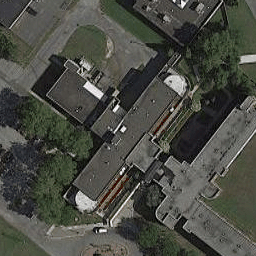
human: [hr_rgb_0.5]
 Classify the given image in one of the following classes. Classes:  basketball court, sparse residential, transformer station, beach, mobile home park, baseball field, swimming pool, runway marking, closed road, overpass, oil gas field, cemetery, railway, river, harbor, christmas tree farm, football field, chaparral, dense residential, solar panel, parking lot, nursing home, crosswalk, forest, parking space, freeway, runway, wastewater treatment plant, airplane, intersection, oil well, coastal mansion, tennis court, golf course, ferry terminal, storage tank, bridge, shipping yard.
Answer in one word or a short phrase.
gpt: nursing home